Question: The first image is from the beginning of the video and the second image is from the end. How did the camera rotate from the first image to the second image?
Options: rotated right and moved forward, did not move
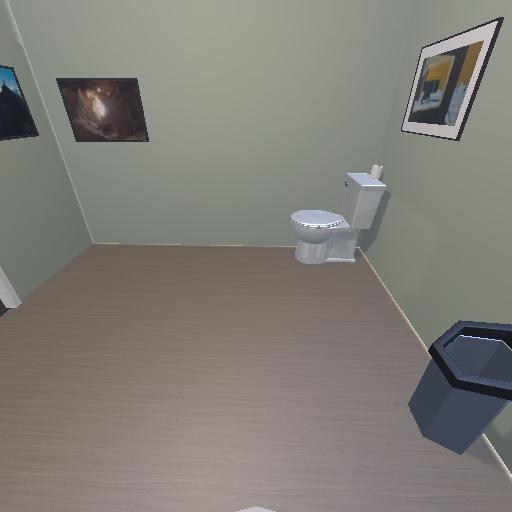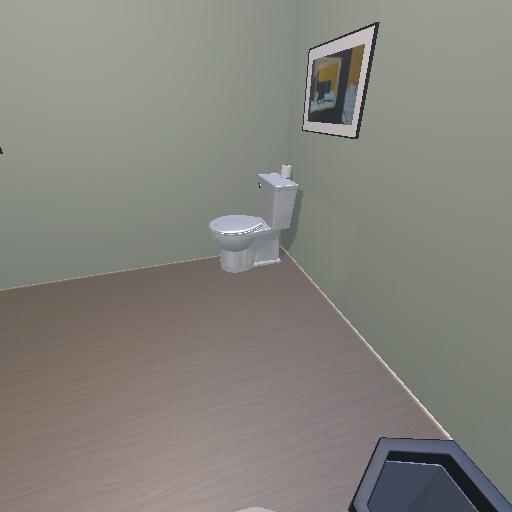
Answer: rotated right and moved forward